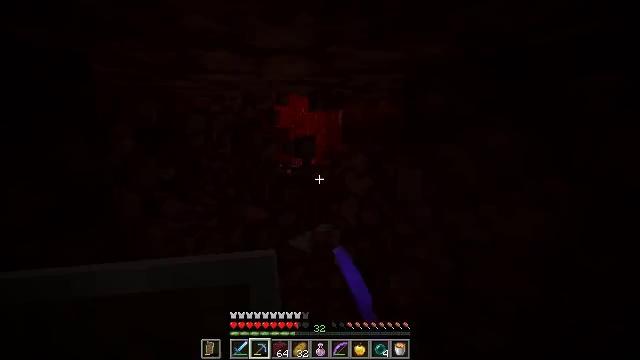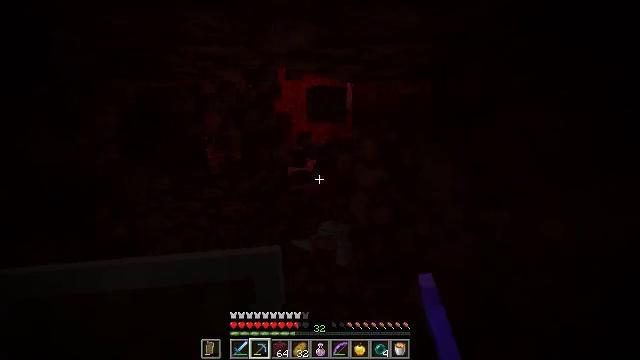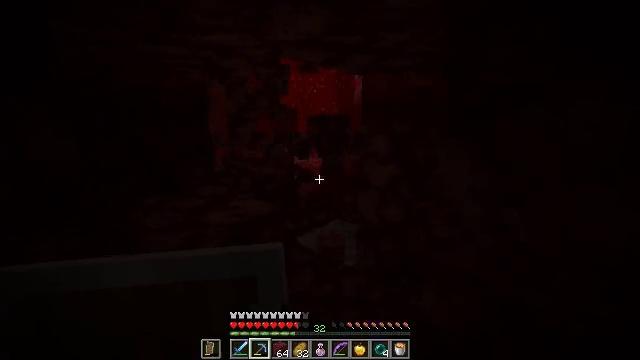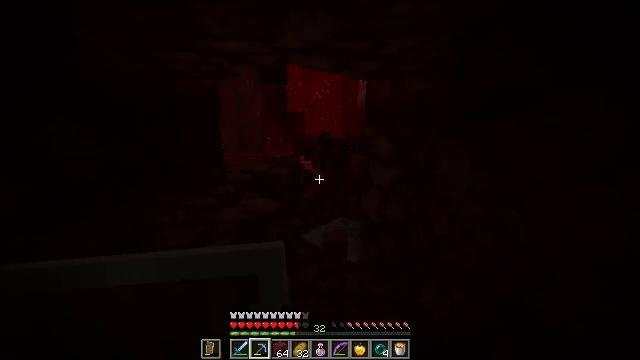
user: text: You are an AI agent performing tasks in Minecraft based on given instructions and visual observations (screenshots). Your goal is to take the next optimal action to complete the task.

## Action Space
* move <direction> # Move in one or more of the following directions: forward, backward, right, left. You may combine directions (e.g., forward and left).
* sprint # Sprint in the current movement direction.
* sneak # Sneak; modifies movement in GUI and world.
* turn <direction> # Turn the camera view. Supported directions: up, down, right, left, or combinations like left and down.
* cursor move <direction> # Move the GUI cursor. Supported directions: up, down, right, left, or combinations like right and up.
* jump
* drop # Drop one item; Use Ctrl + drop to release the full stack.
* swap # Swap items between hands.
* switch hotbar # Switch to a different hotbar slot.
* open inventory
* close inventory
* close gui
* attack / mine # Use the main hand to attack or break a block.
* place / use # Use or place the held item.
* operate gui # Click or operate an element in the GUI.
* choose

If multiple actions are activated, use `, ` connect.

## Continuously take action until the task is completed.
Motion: motion action
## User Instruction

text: Break crimson nylium for resources.
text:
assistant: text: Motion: turn down, attack / mine
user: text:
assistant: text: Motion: turn left, attack / mine
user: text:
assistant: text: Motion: turn left, attack / mine
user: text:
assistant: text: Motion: attack / mine